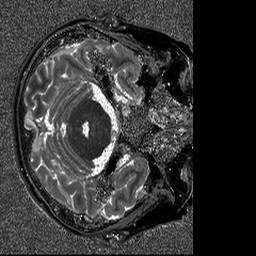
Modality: T1map
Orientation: axial
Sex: female